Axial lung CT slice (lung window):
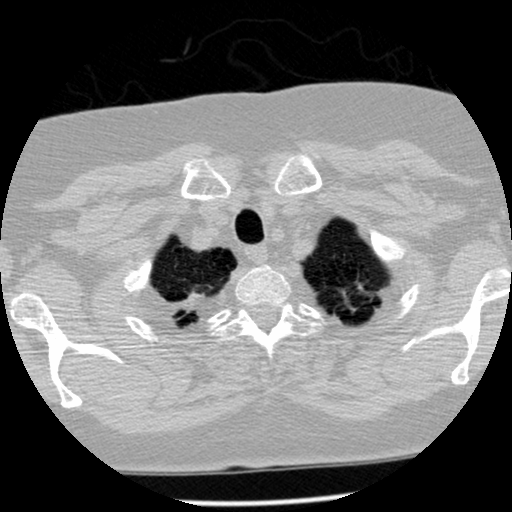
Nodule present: no